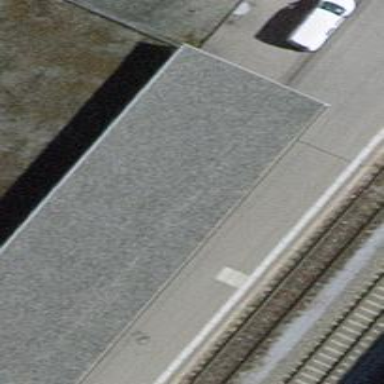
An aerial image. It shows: Concrete steps.